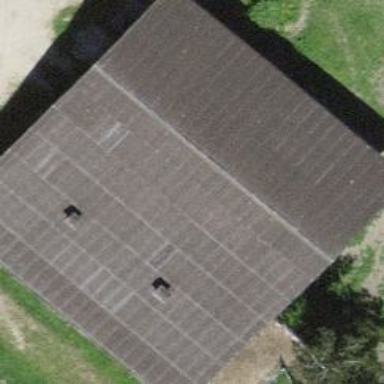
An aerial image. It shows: Barn.